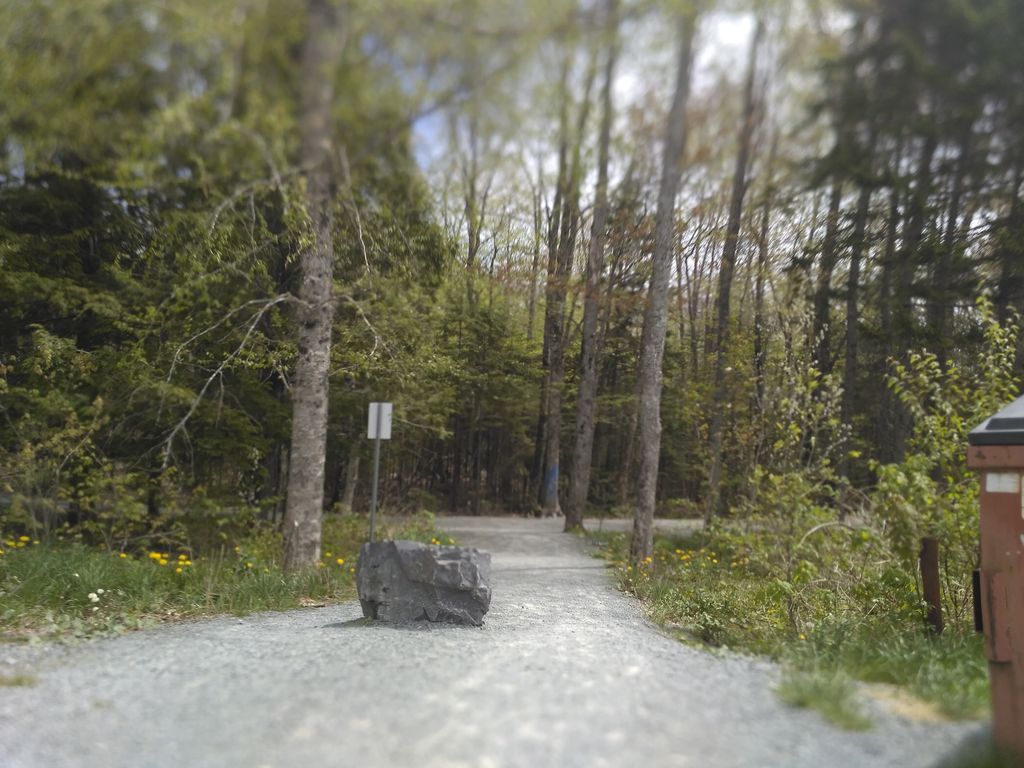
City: halifax